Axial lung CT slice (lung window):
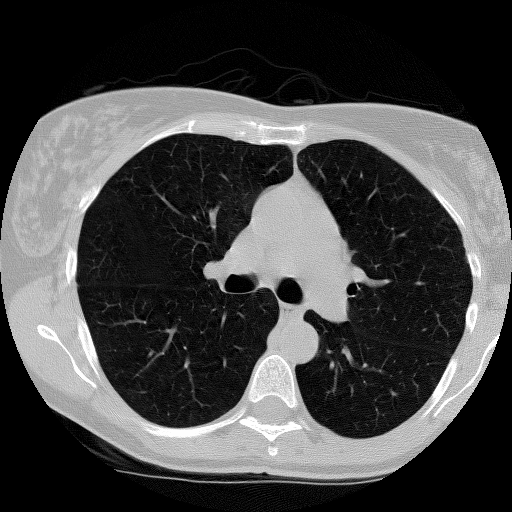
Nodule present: no